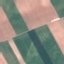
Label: AnnualCrop